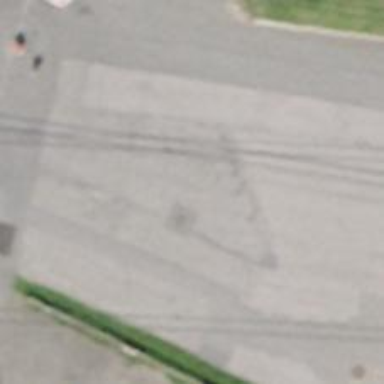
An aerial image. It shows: Bus stop that is also station. It is classified as bus station.